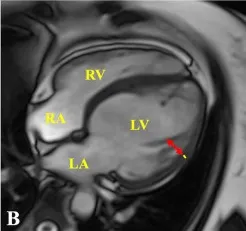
Cardiac MRI. 4-chamber, and . Mid-anterolateral.
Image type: radiology (mri)